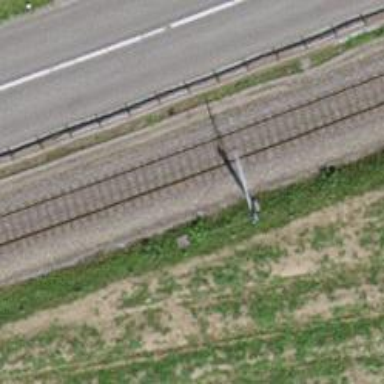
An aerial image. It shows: Single railway track with electrification through contact line.